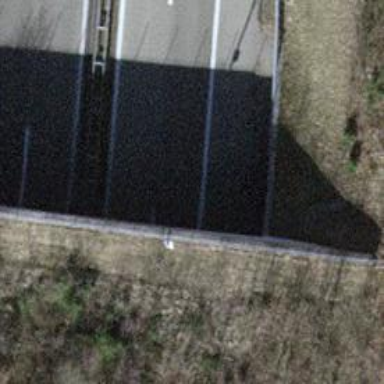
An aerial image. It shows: Tunnel on asphalt motorway.